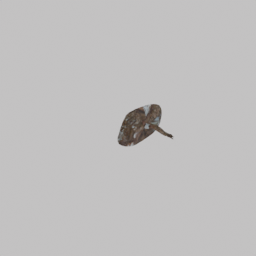
Label: nature